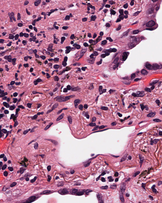
Tumor epithelial tissue: yes
Tumor-associated stroma tissue: yes
Normal tissue: no